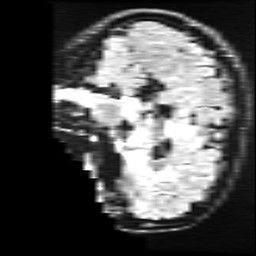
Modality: FLAIR
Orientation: sagittal
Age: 31
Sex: female
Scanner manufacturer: ge
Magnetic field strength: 3 T
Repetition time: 11 s
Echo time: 0.1497 s